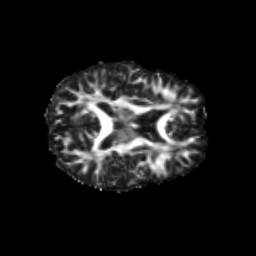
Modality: FA
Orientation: axial
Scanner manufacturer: siemens
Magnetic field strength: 3 T
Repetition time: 9.2 s
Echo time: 0.084 s